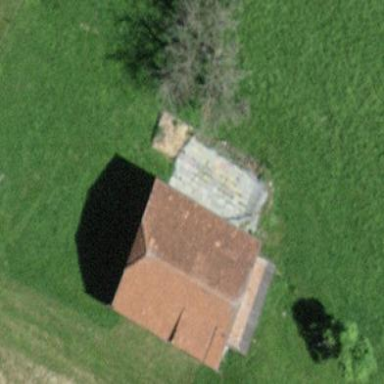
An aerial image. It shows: Barn.